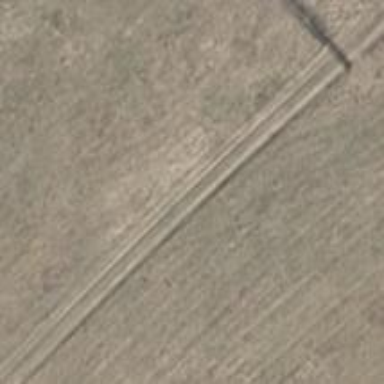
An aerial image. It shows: Grass track with grade4 surface.